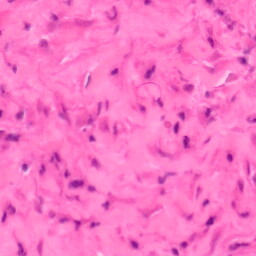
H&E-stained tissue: Colon